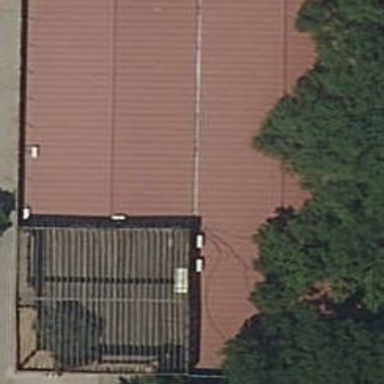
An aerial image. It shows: Community center building.